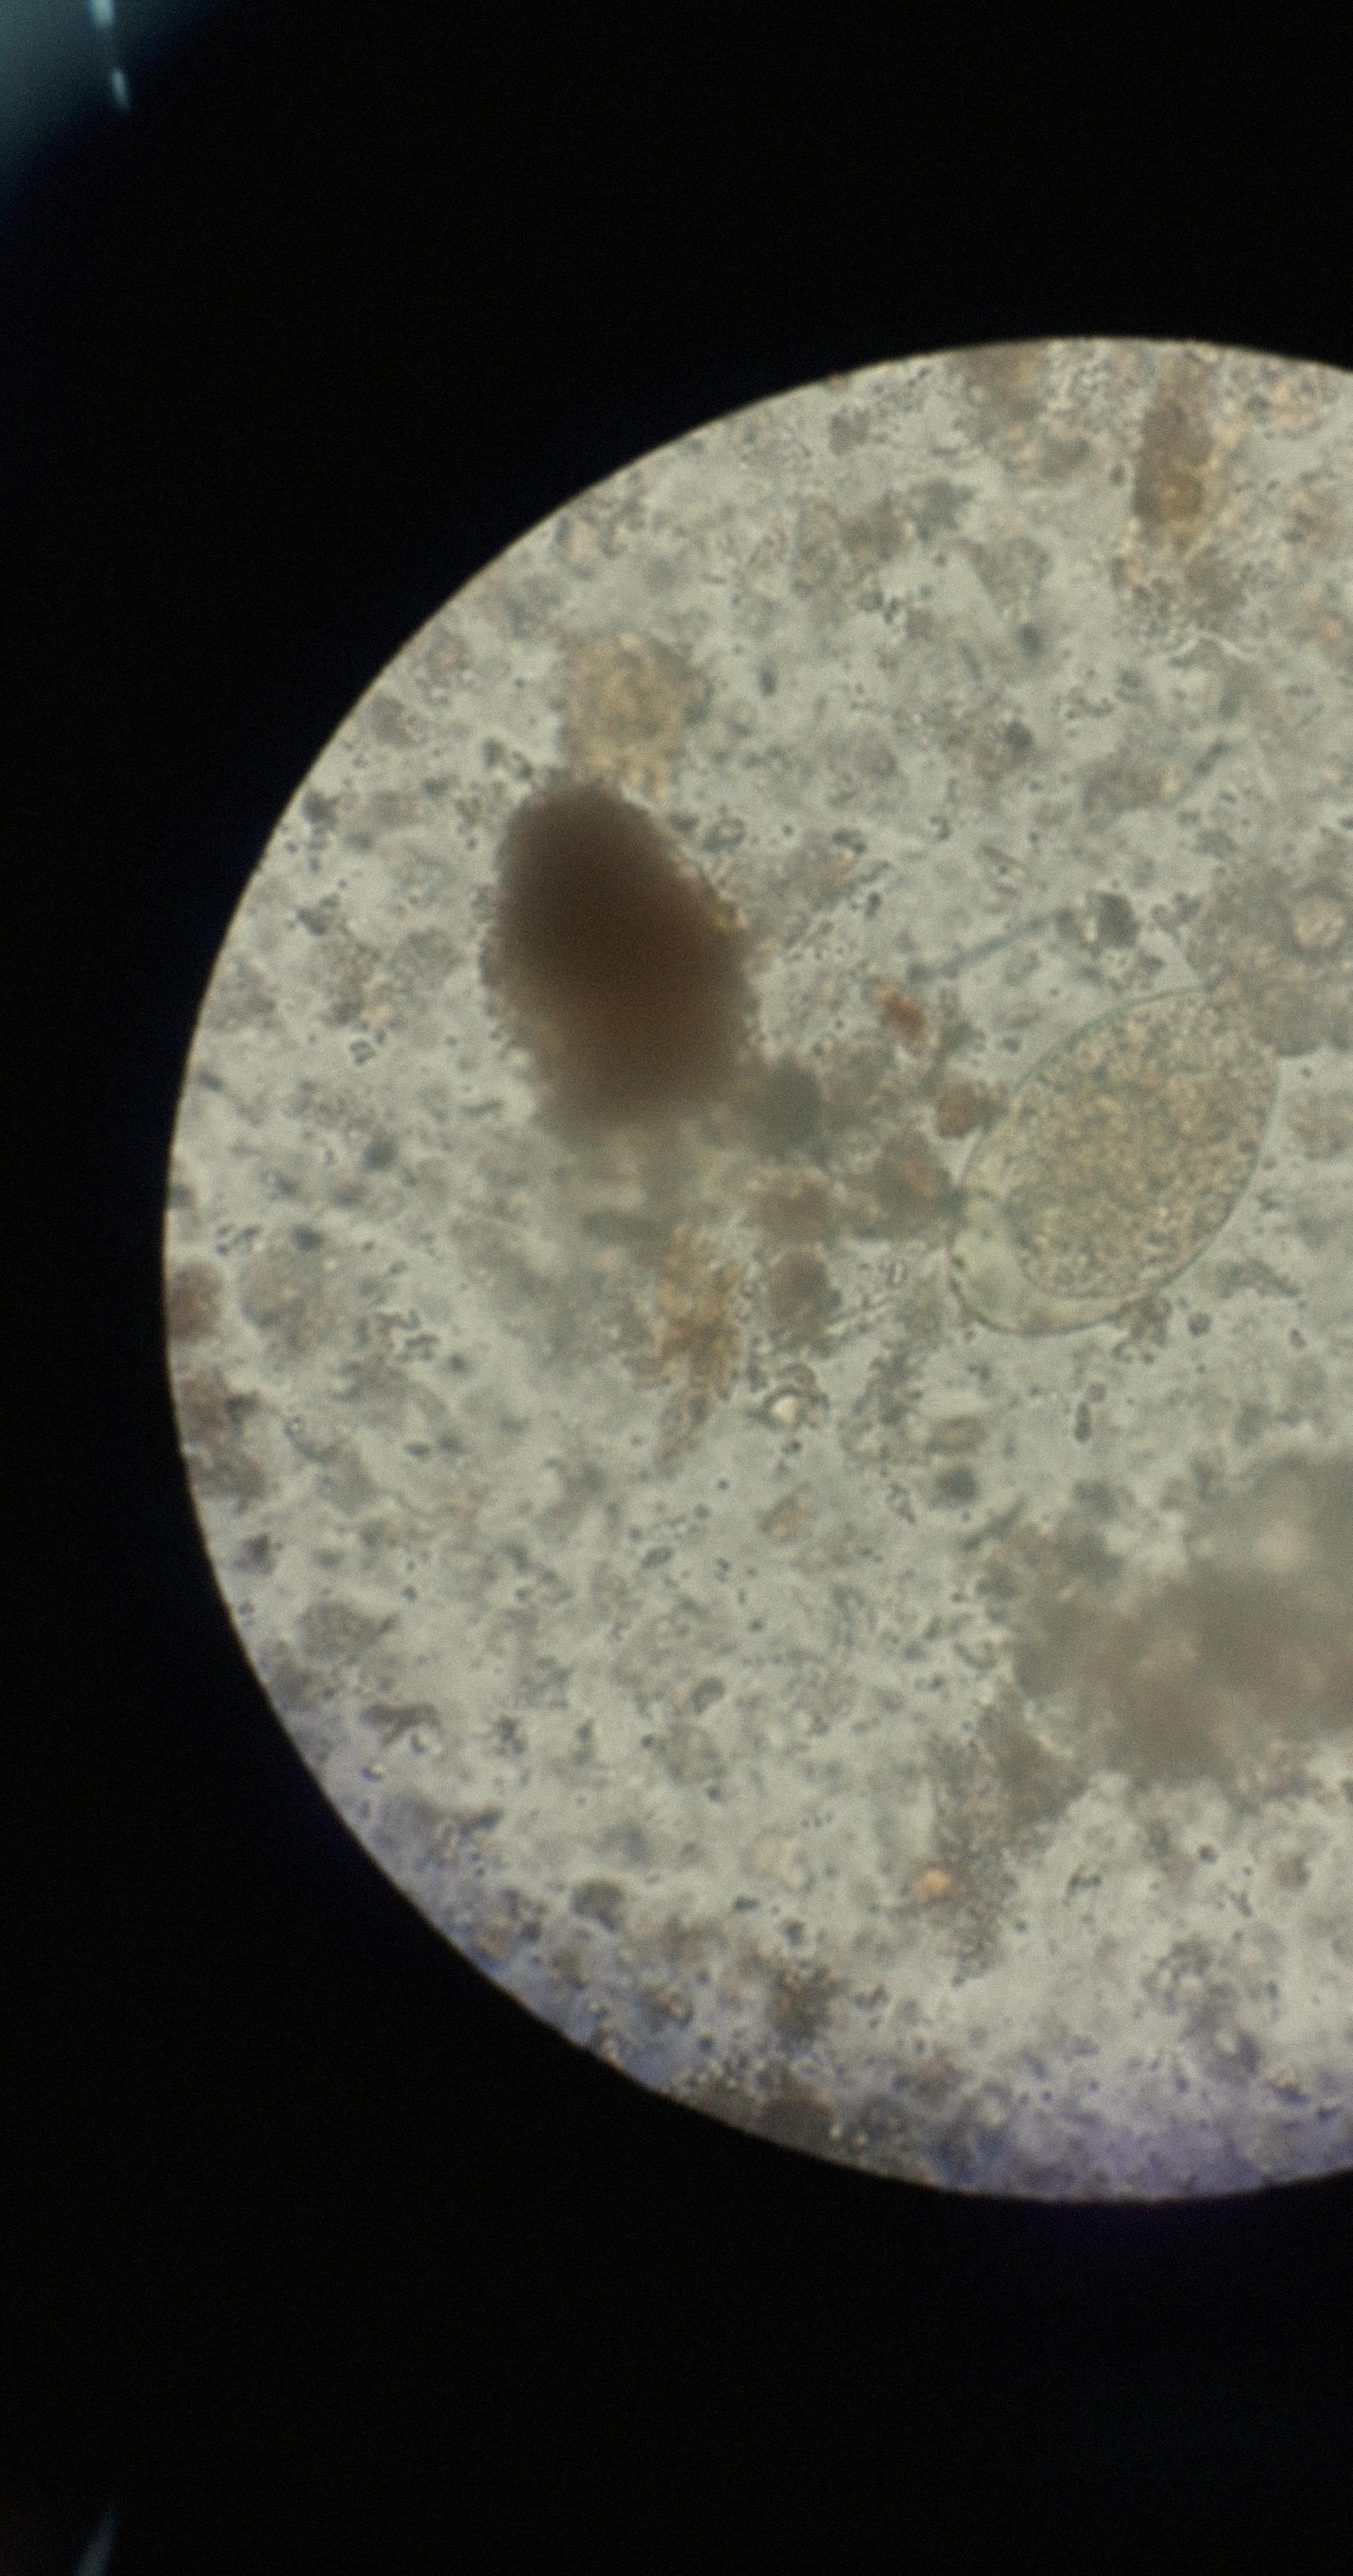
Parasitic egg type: Fasciolopsis buski